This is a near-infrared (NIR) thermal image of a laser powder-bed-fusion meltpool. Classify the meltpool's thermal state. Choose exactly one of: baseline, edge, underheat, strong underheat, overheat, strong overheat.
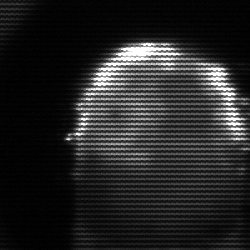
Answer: baseline